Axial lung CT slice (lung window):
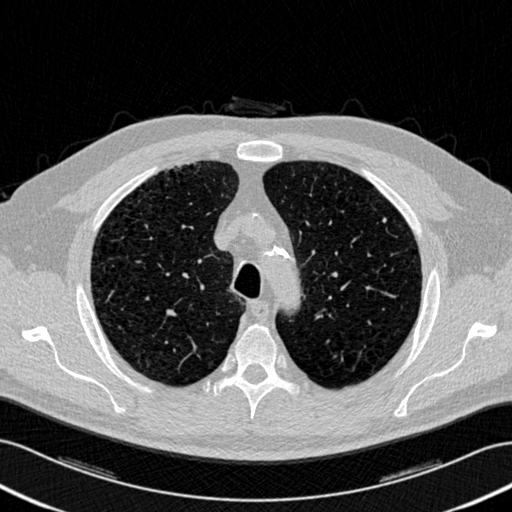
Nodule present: no